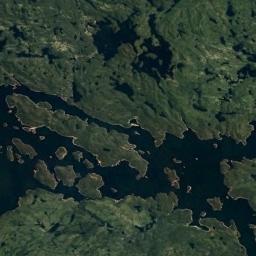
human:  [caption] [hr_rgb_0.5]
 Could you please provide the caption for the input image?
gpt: Many waters of different sizes and shapes are surrounded by wetlands .

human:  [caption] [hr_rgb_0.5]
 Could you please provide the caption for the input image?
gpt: The surface of the lake in a wetland is covered with a large dense dark green and light green mixed plants .

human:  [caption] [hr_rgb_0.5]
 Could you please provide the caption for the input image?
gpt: The wetland consists of green plants and water .

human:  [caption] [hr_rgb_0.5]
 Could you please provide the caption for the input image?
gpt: This wetland is totally covered with vegetation .

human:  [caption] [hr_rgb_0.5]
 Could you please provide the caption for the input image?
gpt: There are many green areas and some water areas on the wetland .